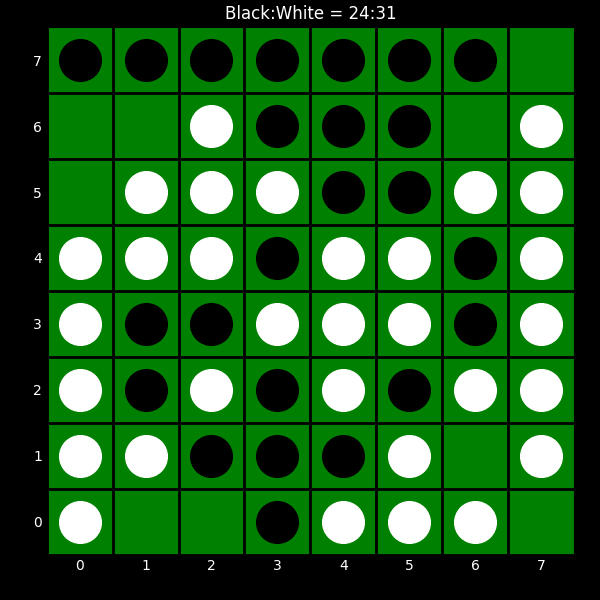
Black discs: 24
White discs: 31